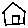
Label: house